Modality: CBCT
Slice 74 of 134
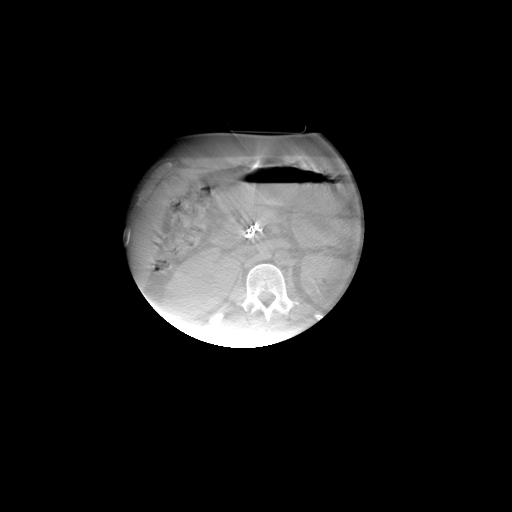